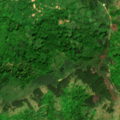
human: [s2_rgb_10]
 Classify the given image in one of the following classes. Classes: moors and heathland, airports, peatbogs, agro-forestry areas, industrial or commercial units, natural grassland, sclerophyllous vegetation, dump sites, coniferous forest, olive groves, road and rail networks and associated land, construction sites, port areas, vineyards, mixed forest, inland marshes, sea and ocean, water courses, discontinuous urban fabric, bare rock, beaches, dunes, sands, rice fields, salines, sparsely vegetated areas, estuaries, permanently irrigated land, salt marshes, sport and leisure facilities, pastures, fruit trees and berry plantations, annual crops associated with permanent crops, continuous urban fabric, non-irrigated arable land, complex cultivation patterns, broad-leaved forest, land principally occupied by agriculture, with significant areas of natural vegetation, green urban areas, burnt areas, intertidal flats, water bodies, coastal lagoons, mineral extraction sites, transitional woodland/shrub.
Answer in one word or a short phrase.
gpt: complex cultivation patterns, land principally occupied by agriculture, with significant areas of natural vegetation, broad-leaved forest, mixed forest